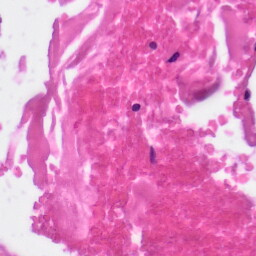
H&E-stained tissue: Skin